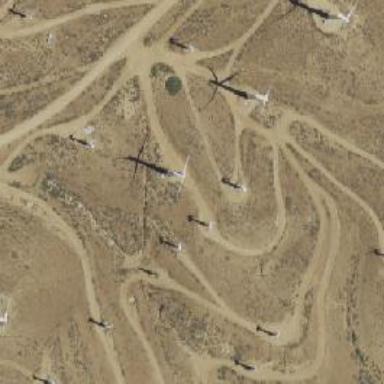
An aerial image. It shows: Wind power generator with wind turbines.